五年级 · 立体几何学
如图, 一个长方体被挖掉一小块, 则体积和表面积（）。

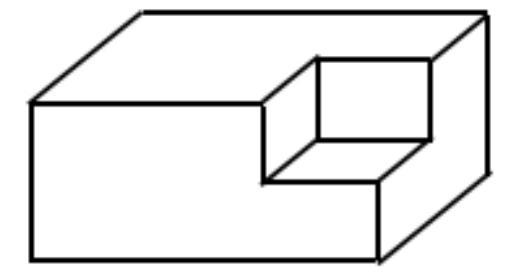
A. 体积、表面积不变
B. 体积减少, 表面积增加
C. 体积减少, 表面积不变
D. 体积不变, 表面积减少

答案: C
解析: 解C

【分析】一个长方体从顶点上挖去一小块后, 体积明显的减少了; 但表面积减少了长方体 3 个不同的面的面积，同时又增加了 3 个切面的面积，即相当于相互抵消，实际上表面积不变；据此解答即可。
【详解】根据分析得, 一个长方体被挖掉一小块, 体积减少了, 表面积不变。

故答案为: C

【点睛】此题的关键是理解长方体表面积和体积的意义, 注意挖去的一小块是在什么位置。